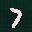
Label: 7